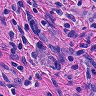
Metastatic tissue present: yes